Question: Count the number of objects in the diagram.
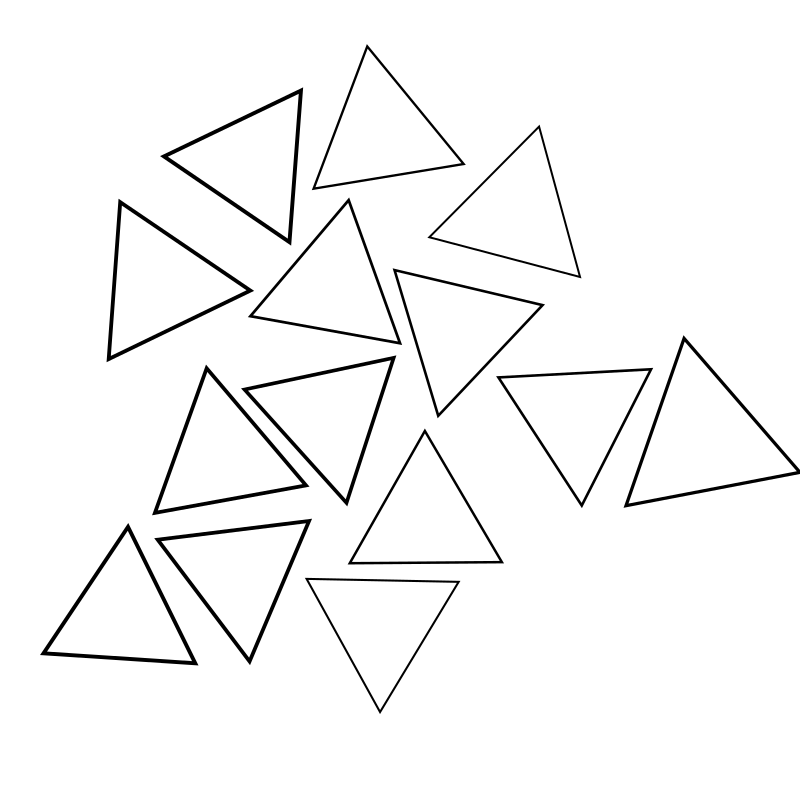
Answer: 14